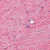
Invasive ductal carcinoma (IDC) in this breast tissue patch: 0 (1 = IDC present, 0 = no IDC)